Question: I've seen the social sharing buttons like the ones found on TechCrunch on other sites. Is this a module/plugin like meebo or AddToAny? If so what is it called?

Thanks,
Greg
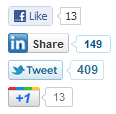
Answer: They use AddThis <URL>